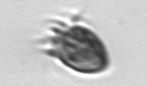
Label: Ciliophora